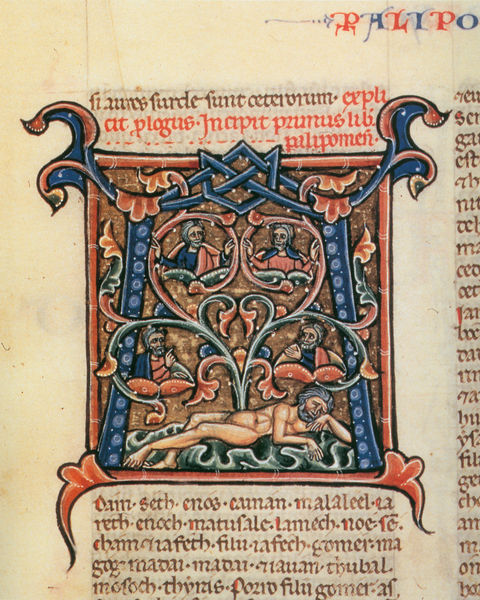
Titel: Manfredi-Bibel aus der Vatikanischen Bibliothek/ codice membranaceo / Manfredbibel
Institution: Rom, Vatikanische Bibliothek
Schlagwörter: blau, mann, nackt, wasser, braun, grau, männer, schwarz, zeichnung, rot, ornament, alt, bart, arme, bibel, mensch, rahmen, gold, schrift, farben, detail, floral, verzierung, liegend, adam, buch, seite, illustration, text, buchstabe, buchstaben, initiale, ranke, buchseite, pergament, foliant, ausgestreckt, verschlungen, mittelalter, schriftrolle, lettern, handschrift, latein, papyrus, buchmalerei, skript, codex, manuskript, a